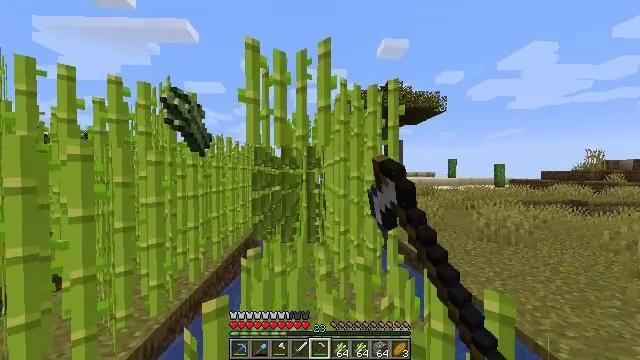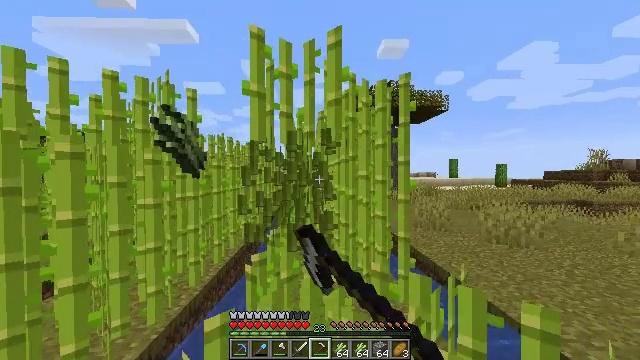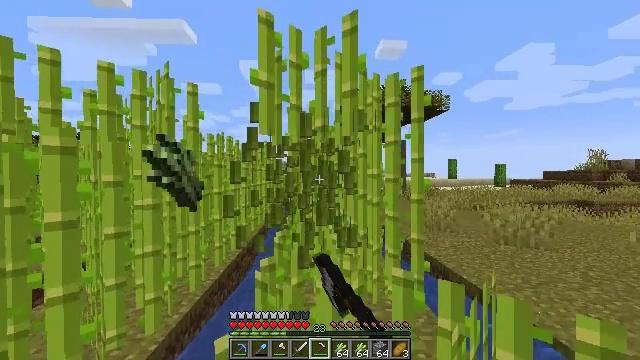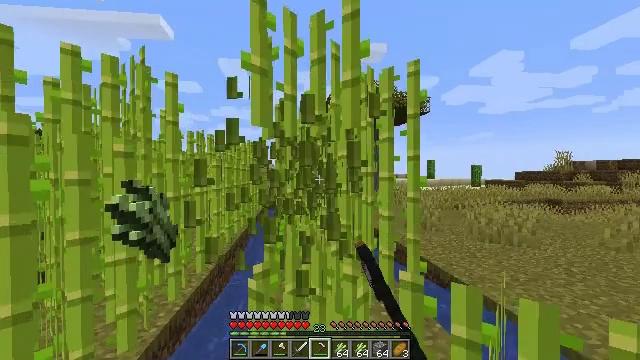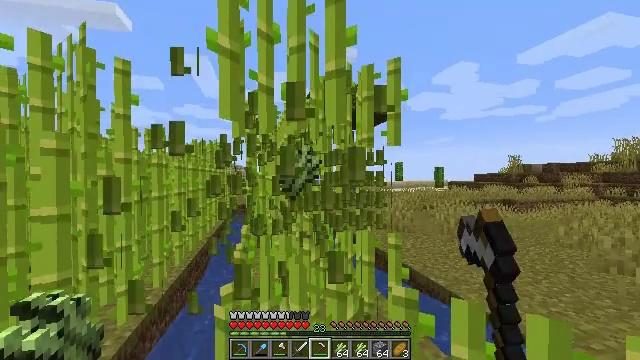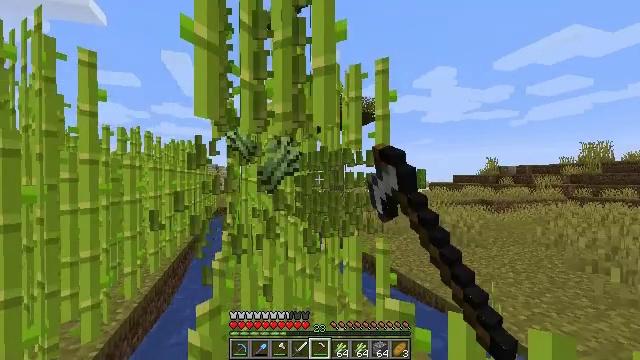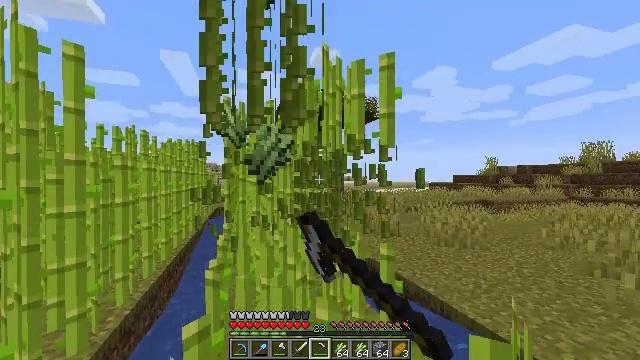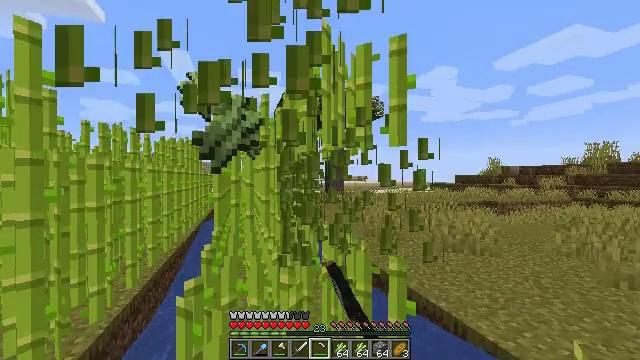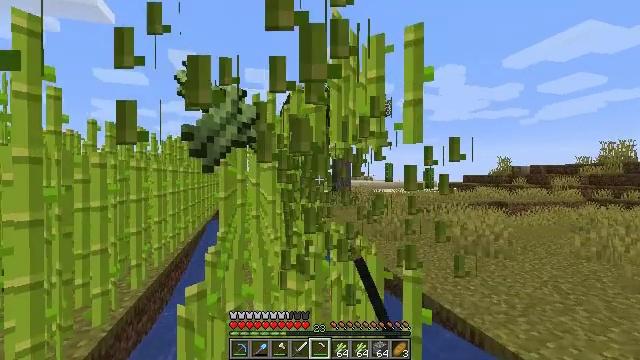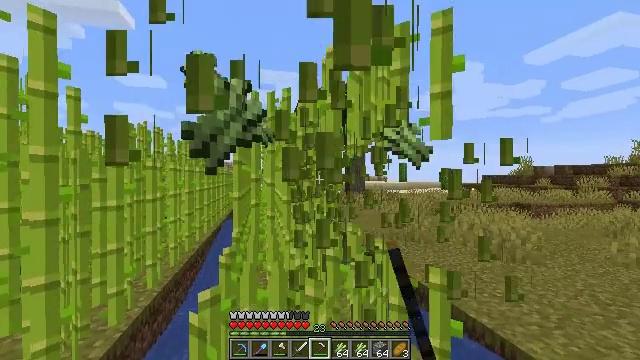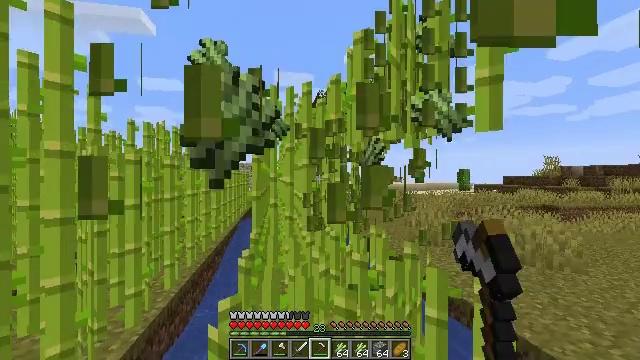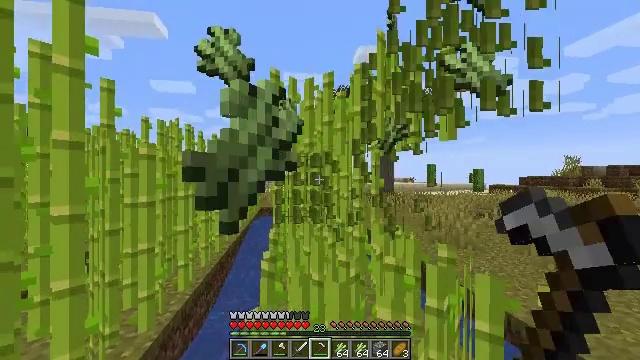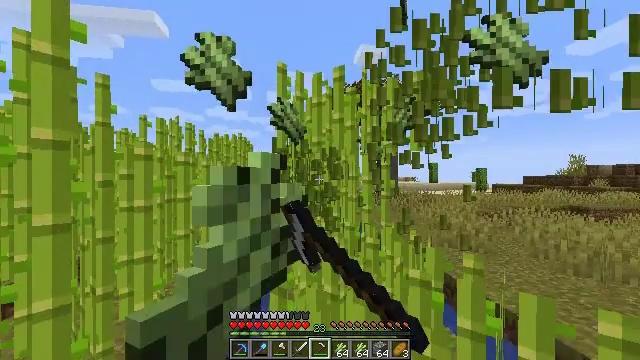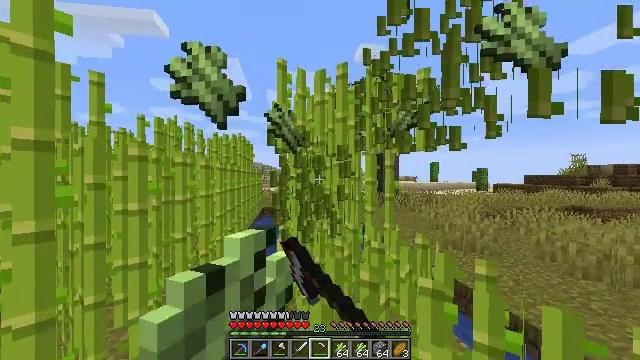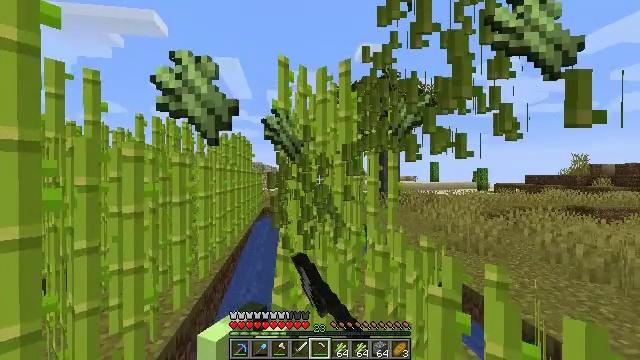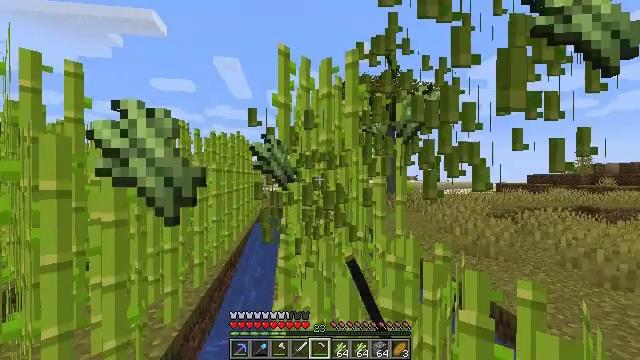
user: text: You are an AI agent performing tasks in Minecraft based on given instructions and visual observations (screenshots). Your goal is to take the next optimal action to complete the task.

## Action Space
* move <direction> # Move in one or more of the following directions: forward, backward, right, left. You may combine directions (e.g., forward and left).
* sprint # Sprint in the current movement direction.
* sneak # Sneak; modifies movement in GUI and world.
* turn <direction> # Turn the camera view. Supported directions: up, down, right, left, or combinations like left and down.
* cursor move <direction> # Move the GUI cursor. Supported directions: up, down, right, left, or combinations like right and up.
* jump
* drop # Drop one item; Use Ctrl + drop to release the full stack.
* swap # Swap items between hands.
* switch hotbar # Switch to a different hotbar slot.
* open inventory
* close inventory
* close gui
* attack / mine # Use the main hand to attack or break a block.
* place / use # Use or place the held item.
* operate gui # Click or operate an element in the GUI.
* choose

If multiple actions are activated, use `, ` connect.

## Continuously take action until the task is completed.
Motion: motion action
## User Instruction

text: Mine the sugar cane near rivers.
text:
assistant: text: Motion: move forward and move left, attack / mine
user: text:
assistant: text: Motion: move forward and move left, attack / mine
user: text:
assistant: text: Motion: move forward, turn right, attack / mine
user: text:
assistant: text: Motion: move forward, turn right, attack / mine
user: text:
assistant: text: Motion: move forward, turn right, attack / mine
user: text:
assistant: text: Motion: move forward, attack / mine
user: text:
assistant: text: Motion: move forward, attack / mine
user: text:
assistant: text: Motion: move forward and move left, turn left, attack / mine
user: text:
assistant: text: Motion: move forward and move left, turn left, attack / mine
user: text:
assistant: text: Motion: move forward and move left, turn left, attack / mine
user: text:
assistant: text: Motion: move forward and move left, turn left, attack / mine
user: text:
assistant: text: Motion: move forward, attack / mine
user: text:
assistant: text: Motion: move forward, attack / mine
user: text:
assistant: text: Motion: move forward, attack / mine
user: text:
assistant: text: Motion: move forward, attack / mine
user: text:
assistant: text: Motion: move forward, attack / mine
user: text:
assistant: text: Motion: move forward, turn right, attack / mine
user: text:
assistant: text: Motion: move forward, turn right, attack / mine
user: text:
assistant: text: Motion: move forward, turn right, attack / mine
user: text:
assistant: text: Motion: move forward, turn right, attack / mine
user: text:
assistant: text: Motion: move forward, attack / mine
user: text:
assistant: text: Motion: move forward, attack / mine
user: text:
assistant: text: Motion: move forward and move left, attack / mine
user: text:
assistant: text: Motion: move forward and move left, attack / mine
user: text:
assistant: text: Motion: move forward and move left, turn left, attack / mine
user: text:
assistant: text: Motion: move forward and move left, turn left, attack / mine
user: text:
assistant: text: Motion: move forward and move left, attack / mine
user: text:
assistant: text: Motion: move forward, attack / mine
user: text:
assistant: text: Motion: move forward, attack / mine
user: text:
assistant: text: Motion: move forward, attack / mine